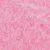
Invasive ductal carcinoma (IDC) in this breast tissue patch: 0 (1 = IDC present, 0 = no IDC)